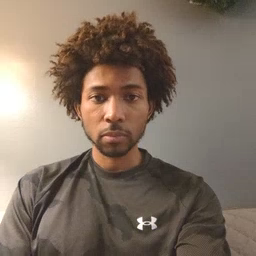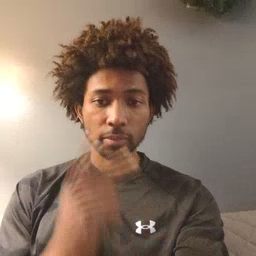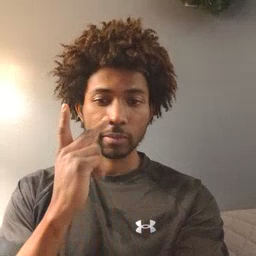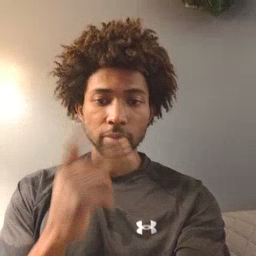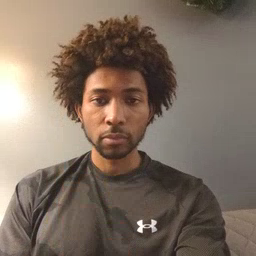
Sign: see